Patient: sex F, age 78
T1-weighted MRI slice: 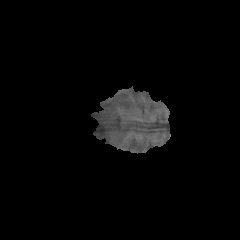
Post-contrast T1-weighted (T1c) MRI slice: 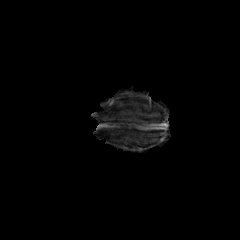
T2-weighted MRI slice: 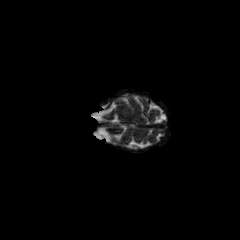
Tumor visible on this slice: no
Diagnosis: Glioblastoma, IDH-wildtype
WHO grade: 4